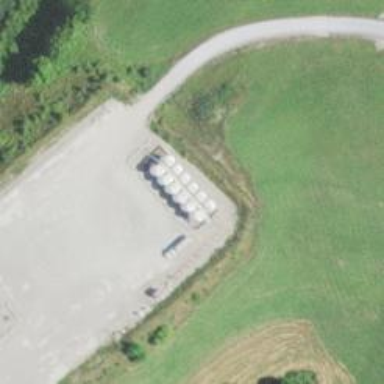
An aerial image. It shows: Storage tank that is man-made.